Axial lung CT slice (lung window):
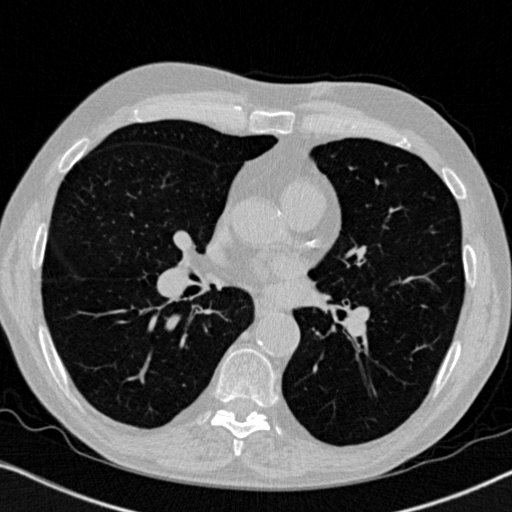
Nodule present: no